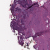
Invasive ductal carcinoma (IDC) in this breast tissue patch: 0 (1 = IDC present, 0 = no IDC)